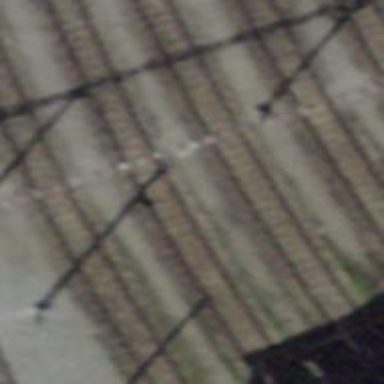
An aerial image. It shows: Rail yard with electrified contact lines for the railway.